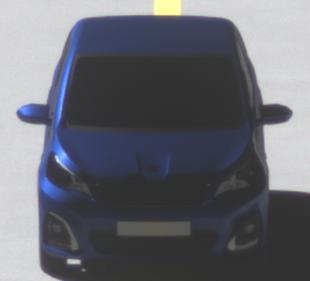
Make: Peugeot
Model: 108 1.0 VTi 68
Detailed model: 108
Model produced from: 2015/03
Model produced until: 2016/10
Doors: 3
Color: blue
Road condition: dry road
Daytime: morning or afternoon
Contrast: high contrast